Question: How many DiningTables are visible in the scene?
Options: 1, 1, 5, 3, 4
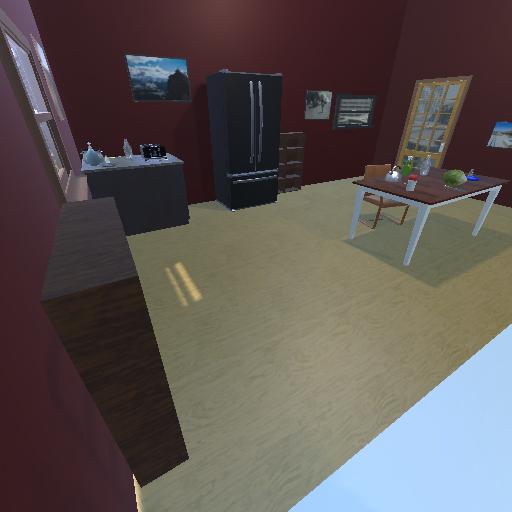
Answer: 1